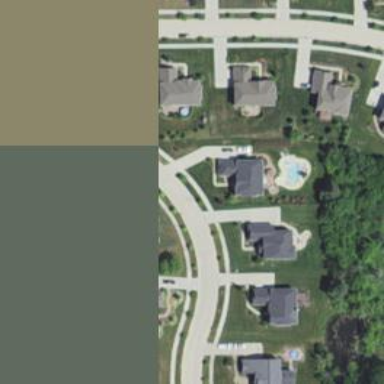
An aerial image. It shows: Residential road.